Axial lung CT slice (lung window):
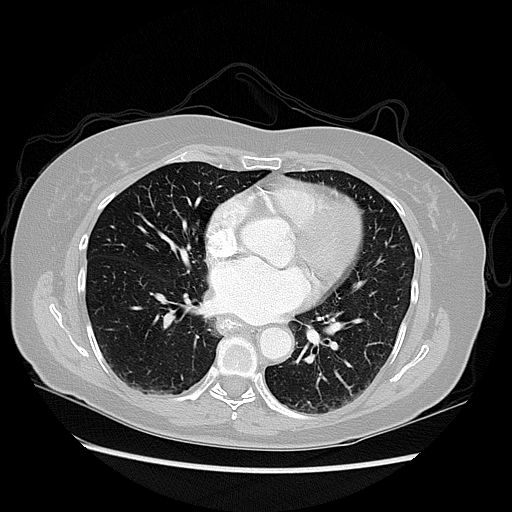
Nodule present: no